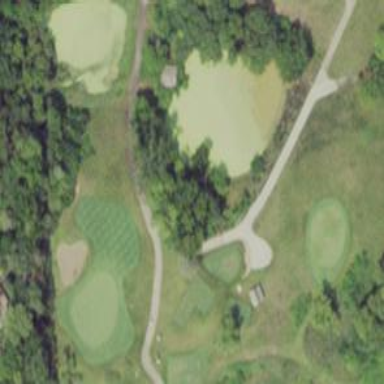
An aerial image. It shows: Water hazard on golf course.